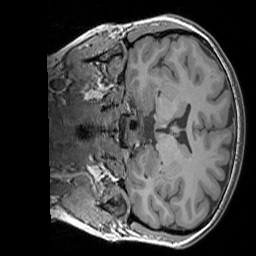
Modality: T1w
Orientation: coronal
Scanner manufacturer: siemens
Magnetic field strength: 3 T
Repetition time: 1.83 s
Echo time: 0.00303 s